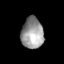
Tissue: skin
Cell type: Epithelial cells
Senescence score: 0.8058
Nuclear area (px): 678
Mean DAPI intensity: 152.639